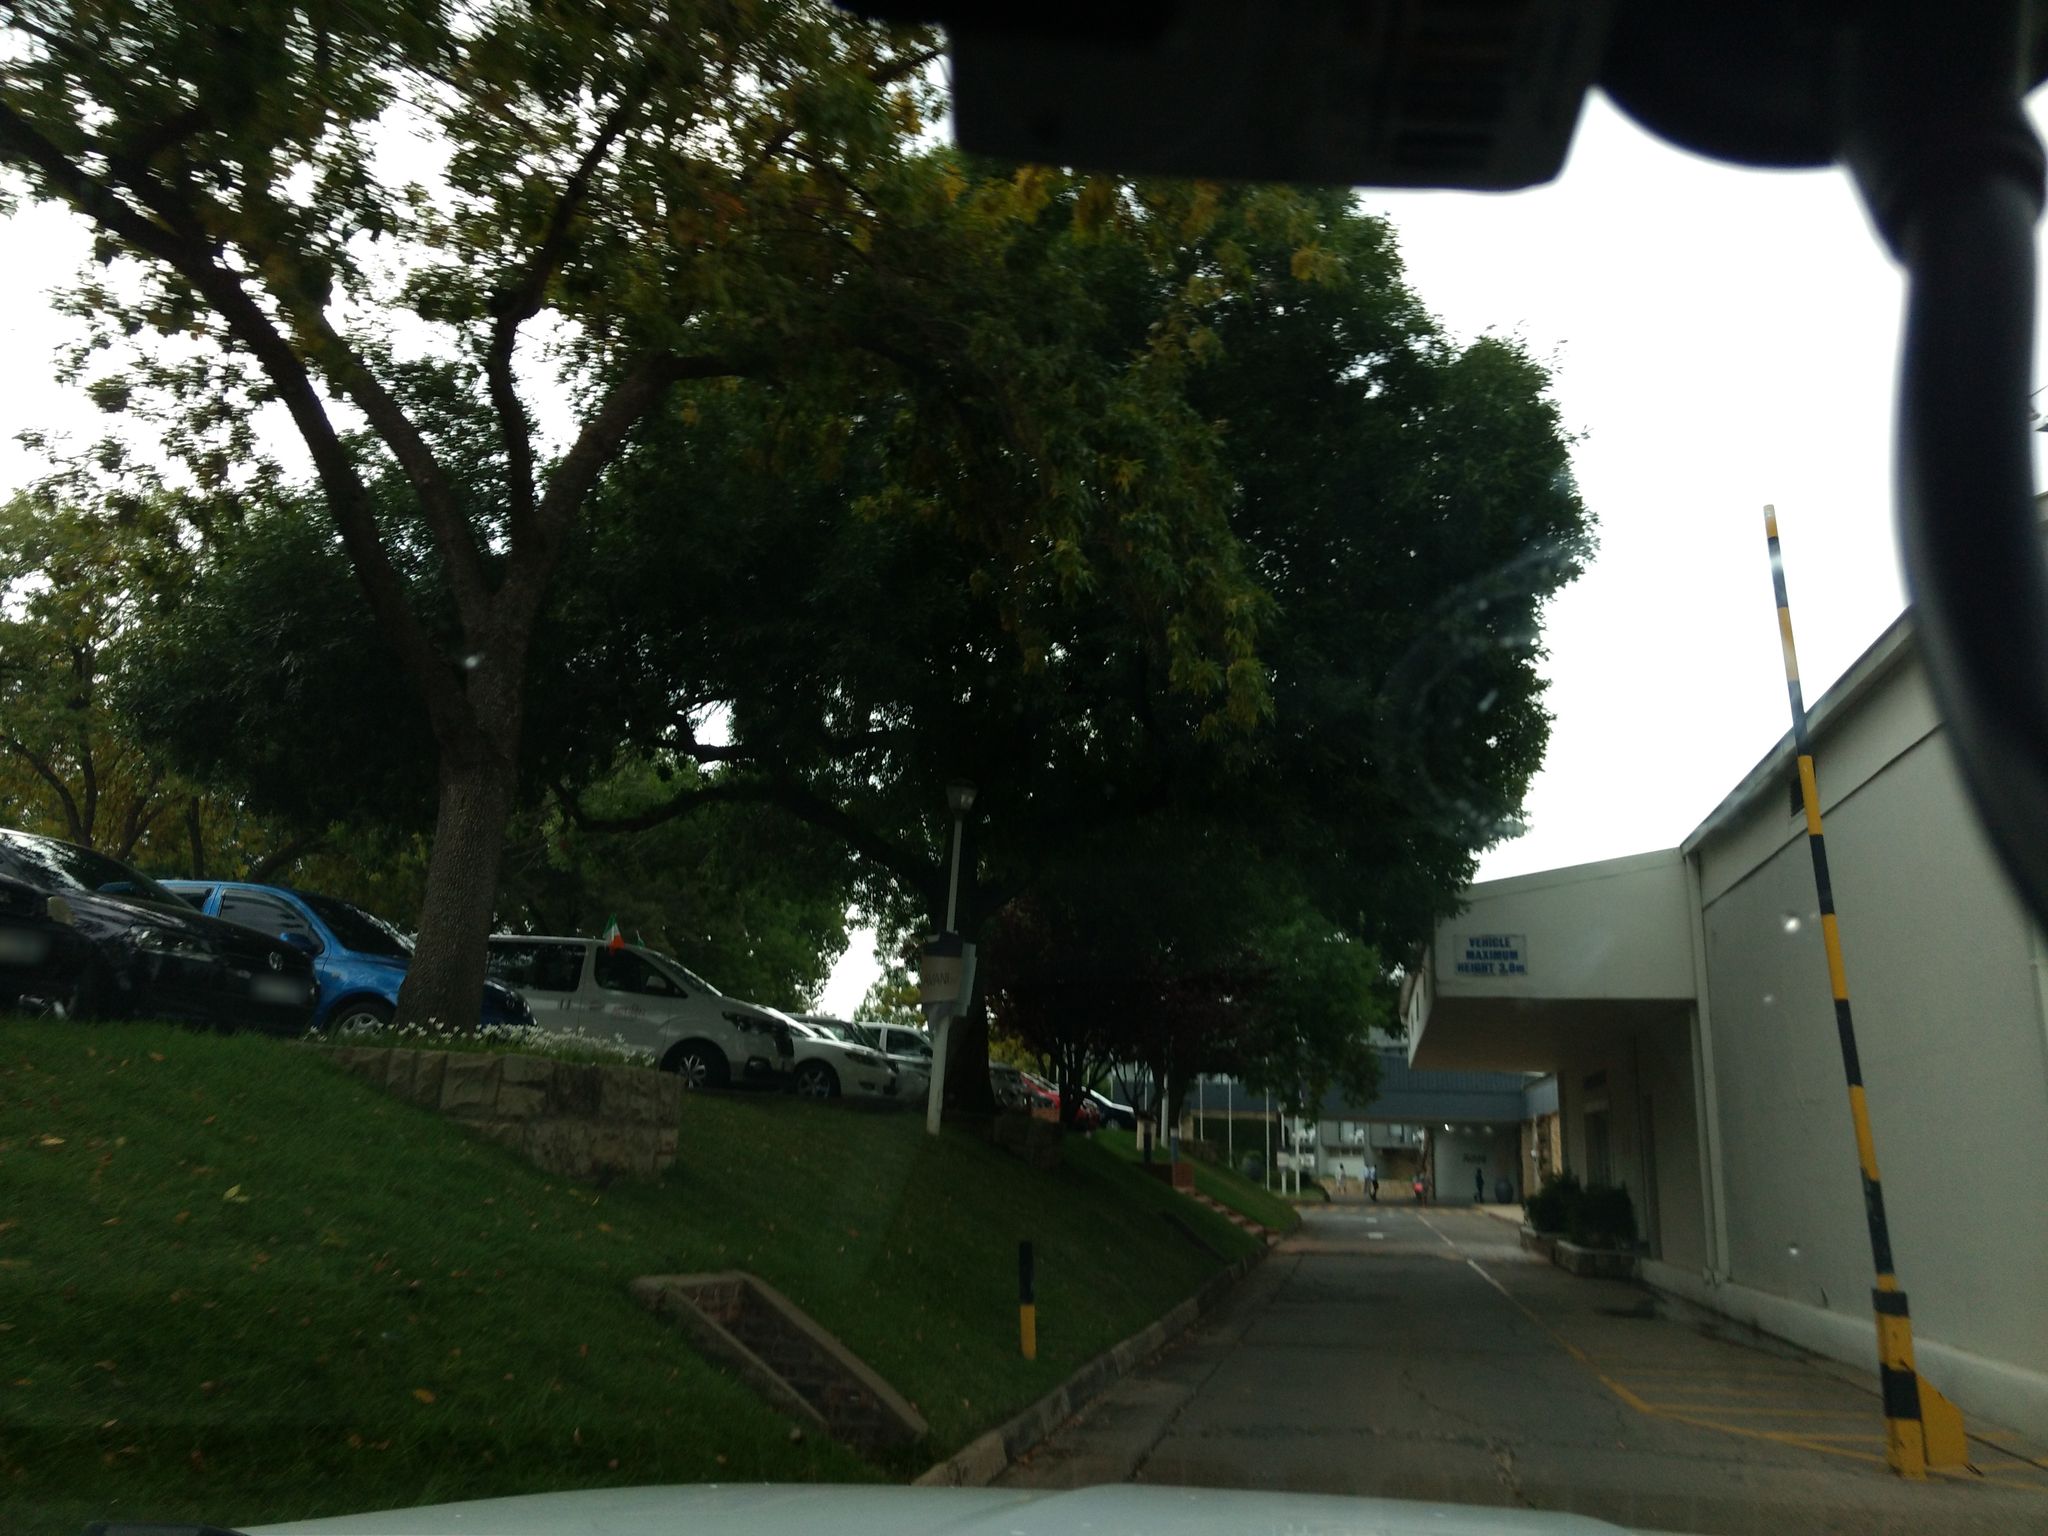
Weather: cloudy
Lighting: day
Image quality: slightly poor
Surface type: driving surface
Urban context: urban centre
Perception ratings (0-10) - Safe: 5.07, Lively: 3.31, Beautiful: 4.75, Boring: 2.8, Depressing: 2.42, Wealthy: 1.61